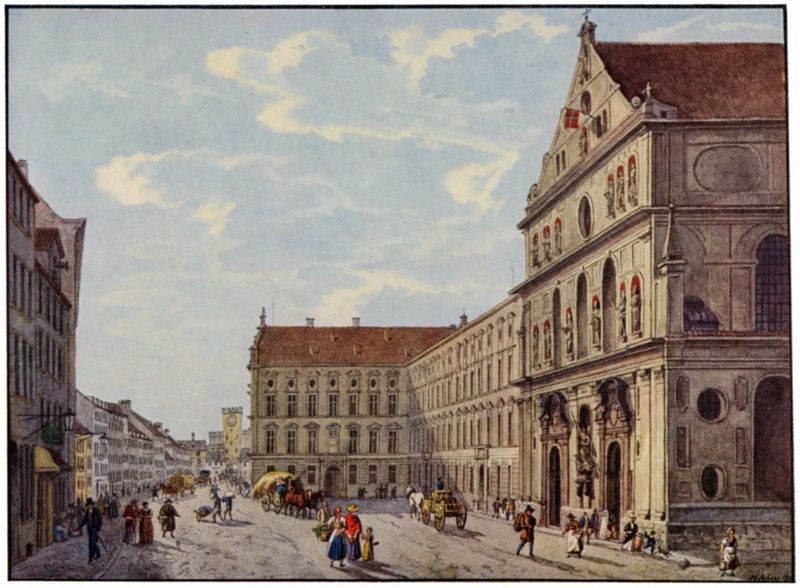
Titel: München, Neuhauser Straße in Richtung Karlstor, im Vordergrund St. Michael
Künstler: Heinrich Adam
Standort: München
Institution: Sammlung Karl Proebst
Schlagwörter: blau, himmel, mann, schatten, weiß, wolken, aquarell, frauen, gelb, menschen, stadt, fenster, frau, fussgänger, hut, laterne, laternen, licht, männer, schwarz, strasse, stroh, tür, zeichnung, dach, gebäude, haus, rot, weg, leute, architektur, barock, häuser, gehen, kirche, sonne, figur, kind, personen, renaissance, kamine, karren, kinder, oval, pferd, pferde, räder, stock, turm, engel, schürze, ansicht, fahnen, fassade, fassaden, passanten, perspektive, vedute, schule, fahne, heu, trage, dächer, giebel, schornsteine, grafik, spazieren, kutsche, kutschen, markt, platz, speichen, figuren, handkarren, wagen, promenade, uhr, korb, lciht, tor, stadtansicht, eingang, eckhaus, bürgersteig, kreuz, türme, münchen, rundfenster, druck, stich, lithografie, fußgängerzone, gehweg, koloriert, aquatinta, rathaus, schimmel, fries, gesims, skulpturen, okuli, portale, marktplatz, geschosse, zentrum, postkarte, rucksack, gespann, postkutsche, akademie, michael, turmuhr, basilika, klosterschule, wilhelm, nein, fuhrwerk, sone, nischen, dreigeschossig, satteldach, pferdewagen, oculus, okulus, michaelskirche, schauseite, hallenkirche, bogenfenster, karlstor, strassenflucht, dachluken, coloriert, aquarel, innenstadt, großstadt, altstadt, karlsplatz, kaufinger tor, stadtvedute, dänemark, strassenzug, brauerei, münchner, erntewagen, jesuiten, gerhard, sankt michael, gerhardt, sustris, gerhart, st. michael, nischenskulpturen, jesuitenkirche, miller, fassede, ausblcik, kaufingerstraße, amtshaus, barockgebäude, fusssteig, jesuitenkolleg, michaeli kirche, neuhauser, neuhauser straße, schatten7, schweizer fahne, stacchus, ziertürme, che, gehard, platzt, frau töchter, karlplatz, karlöstor